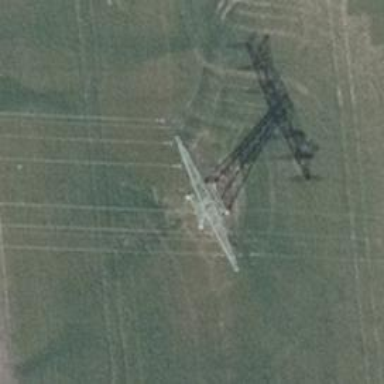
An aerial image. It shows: Three power lines with cables.